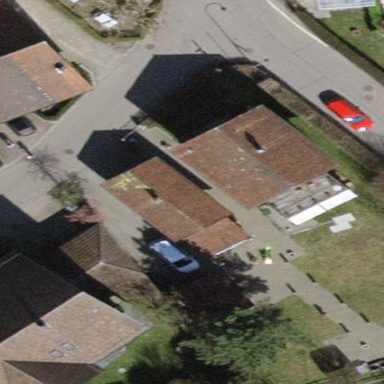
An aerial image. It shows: Detached building.